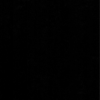
Label: dusty